Field crop: maize
Growth stage: 2
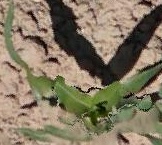
Species: maize